Question: As you seen in this picture below, for some reason my DirectCast wont except ANYTHING for the second argument. It says it requires a type, but, it won't take any object at all!

Thanks for any help! I'm using VB.net so all .net answers are acceptable :)
Ok, so apparently I'm not giving it the right kind of 'type'. Could somebody please clarify this? Assuming the type it needs to cast to is 'gridElement', what should I replace objType with?
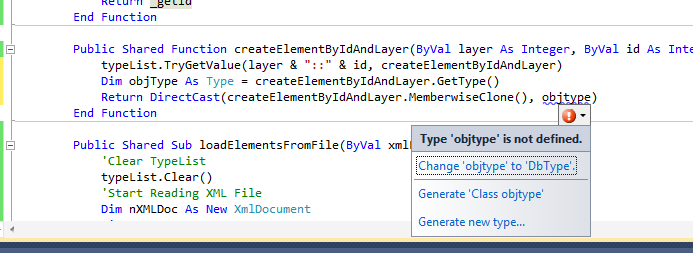
Answer: 'DirectCast' requires an object prototype (i.e. just giving it the intended class name) rather than a 'System.Type' descriptor object. To cast an object using a 'System.Type', you will want to utilize <URL>:
'''
Return CTypeDynamic(createElementByIdAndLayer.MemberwiseClone(), objType)
'''
The error is essentially telling you a class with the type name "objType" does not exist.